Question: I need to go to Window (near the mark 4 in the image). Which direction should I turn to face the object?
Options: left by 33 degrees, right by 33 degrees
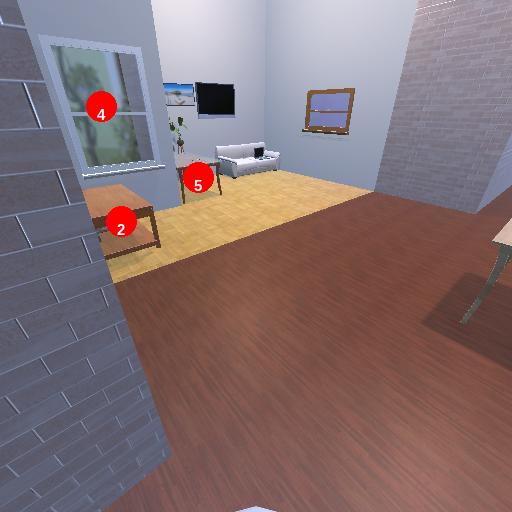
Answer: left by 33 degrees